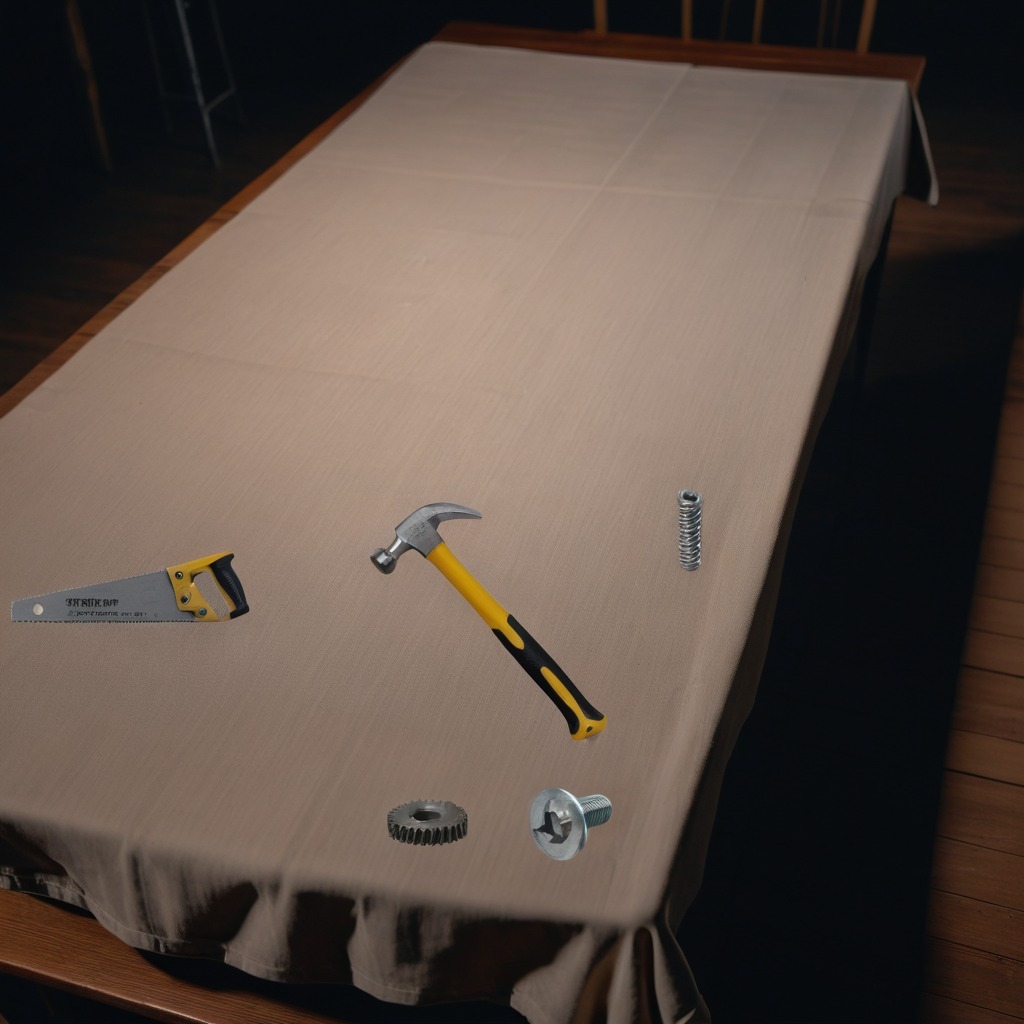
A steel gear with teeth, a hammer, a metal machine screw, a coiled metal spring, and a handheld metal saw are lying on the wooden table.